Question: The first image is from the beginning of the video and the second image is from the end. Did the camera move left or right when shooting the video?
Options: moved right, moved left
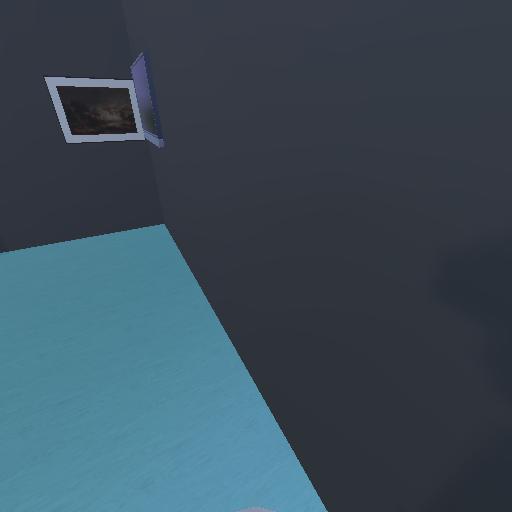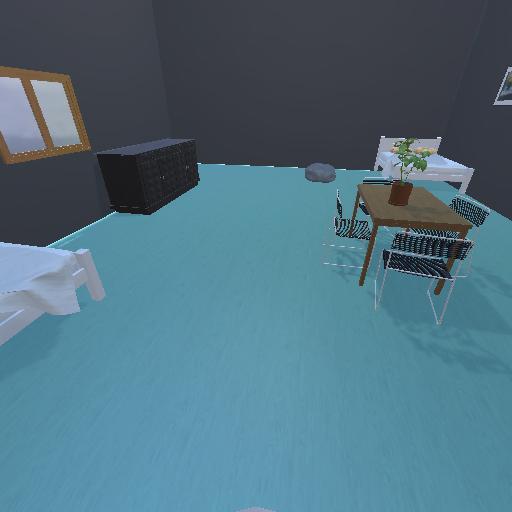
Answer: moved right